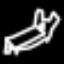
Label: bed